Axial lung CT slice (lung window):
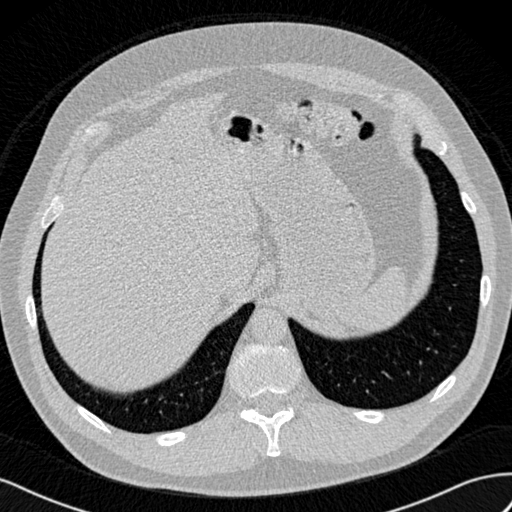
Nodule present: no